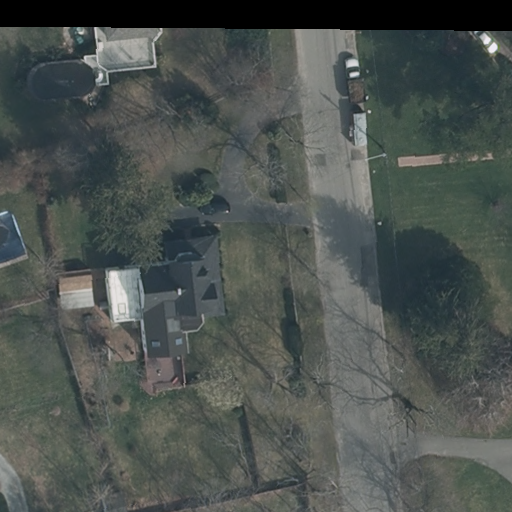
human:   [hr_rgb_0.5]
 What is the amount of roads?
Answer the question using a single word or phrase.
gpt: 1

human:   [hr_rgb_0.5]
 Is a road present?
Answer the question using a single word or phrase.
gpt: yes

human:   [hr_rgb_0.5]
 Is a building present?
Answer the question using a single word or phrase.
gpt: yes

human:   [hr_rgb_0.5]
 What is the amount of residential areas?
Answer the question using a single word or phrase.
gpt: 1

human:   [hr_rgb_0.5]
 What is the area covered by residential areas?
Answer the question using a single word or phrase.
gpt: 10595m2

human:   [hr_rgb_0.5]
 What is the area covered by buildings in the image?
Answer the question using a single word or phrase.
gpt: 679m2

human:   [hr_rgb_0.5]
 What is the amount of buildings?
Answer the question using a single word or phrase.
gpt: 3

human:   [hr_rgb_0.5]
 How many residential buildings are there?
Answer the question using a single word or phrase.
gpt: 2

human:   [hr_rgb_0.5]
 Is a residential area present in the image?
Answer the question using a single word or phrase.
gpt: yes

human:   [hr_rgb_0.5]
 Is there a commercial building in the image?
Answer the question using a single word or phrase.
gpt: no

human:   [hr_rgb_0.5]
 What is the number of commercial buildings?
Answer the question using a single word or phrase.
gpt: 0

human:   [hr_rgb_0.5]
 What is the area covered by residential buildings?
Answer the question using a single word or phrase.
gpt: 662m2

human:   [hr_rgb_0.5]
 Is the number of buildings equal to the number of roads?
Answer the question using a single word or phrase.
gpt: no

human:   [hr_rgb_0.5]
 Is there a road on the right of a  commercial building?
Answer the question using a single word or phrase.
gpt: no

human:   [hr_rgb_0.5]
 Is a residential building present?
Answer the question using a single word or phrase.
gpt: yes

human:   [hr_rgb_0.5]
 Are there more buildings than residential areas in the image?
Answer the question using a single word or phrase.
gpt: yes

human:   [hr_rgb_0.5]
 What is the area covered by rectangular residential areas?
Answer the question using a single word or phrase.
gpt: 10595m2

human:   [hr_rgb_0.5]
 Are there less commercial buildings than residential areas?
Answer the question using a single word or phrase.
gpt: yes

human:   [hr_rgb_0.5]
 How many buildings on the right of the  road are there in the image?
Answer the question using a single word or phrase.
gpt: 0

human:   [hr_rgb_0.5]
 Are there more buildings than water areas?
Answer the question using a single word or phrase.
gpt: yes

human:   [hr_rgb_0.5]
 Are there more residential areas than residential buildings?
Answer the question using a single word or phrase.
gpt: no

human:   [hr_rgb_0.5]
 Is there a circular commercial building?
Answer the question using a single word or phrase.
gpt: no

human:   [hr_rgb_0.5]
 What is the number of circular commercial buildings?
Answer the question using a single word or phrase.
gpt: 0

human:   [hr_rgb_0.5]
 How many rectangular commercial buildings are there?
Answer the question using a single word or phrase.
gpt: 0

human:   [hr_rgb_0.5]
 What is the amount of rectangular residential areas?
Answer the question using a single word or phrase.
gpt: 1

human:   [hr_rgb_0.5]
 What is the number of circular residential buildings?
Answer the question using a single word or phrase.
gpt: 0

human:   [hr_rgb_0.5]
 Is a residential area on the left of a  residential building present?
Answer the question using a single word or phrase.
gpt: yes

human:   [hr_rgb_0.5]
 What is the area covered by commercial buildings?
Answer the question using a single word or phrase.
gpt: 0m2

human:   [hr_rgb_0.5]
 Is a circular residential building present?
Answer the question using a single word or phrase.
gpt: no

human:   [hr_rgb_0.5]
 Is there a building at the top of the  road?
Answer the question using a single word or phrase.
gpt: yes

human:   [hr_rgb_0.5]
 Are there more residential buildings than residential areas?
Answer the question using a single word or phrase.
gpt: yes

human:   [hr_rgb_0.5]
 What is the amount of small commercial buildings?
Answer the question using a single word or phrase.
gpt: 0

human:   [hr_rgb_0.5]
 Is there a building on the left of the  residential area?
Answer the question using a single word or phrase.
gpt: no

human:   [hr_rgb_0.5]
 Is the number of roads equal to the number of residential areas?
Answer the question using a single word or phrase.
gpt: yes

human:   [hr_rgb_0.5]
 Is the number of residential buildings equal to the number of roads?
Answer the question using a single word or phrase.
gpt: no

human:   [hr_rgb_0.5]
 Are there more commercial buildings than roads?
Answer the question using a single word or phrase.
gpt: no

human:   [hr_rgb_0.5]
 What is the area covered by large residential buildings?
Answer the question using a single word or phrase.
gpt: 0m2

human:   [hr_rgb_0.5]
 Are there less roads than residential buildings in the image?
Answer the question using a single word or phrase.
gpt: yes

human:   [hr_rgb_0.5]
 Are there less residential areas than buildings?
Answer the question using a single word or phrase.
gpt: yes

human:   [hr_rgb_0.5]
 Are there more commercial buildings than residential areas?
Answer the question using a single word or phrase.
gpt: no

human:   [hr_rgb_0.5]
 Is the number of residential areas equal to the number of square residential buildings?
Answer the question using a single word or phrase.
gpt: no

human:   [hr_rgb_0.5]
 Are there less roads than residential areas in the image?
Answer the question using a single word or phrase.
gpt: no

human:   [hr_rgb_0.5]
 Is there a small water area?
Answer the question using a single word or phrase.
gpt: no

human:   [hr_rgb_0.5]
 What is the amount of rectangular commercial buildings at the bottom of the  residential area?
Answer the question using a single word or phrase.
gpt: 0

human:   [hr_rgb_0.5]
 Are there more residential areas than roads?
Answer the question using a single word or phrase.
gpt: no

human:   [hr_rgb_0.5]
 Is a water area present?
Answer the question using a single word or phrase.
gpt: no

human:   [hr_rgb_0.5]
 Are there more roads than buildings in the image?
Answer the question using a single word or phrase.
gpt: no

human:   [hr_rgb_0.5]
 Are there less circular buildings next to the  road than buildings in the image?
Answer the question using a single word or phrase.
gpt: yes

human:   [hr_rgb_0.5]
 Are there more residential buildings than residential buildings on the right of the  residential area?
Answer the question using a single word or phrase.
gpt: no

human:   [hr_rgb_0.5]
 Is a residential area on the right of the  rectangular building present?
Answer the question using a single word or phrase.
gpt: no

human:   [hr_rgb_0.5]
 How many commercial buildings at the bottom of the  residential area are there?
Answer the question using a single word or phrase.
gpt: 0

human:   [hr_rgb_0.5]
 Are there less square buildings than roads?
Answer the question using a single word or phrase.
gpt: yes

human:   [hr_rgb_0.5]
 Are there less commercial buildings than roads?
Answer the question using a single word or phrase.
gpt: yes

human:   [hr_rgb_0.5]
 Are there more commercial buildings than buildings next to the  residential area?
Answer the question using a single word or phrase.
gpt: no

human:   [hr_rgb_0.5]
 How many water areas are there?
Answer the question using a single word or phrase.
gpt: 0

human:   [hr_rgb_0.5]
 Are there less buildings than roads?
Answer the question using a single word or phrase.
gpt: no

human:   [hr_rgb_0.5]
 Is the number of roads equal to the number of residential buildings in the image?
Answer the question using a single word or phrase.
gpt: no

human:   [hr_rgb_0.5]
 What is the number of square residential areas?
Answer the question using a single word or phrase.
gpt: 0

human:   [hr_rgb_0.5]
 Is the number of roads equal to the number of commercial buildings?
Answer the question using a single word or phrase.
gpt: no

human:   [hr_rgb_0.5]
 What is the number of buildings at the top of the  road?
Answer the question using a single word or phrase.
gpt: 1

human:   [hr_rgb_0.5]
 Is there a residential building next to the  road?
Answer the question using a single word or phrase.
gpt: yes

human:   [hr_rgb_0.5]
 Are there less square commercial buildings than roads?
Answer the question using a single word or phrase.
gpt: yes

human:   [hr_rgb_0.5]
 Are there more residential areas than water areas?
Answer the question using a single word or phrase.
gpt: yes

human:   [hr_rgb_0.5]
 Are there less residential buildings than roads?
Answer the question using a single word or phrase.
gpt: no